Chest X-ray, PA view. Patient: 62 years old, sex M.
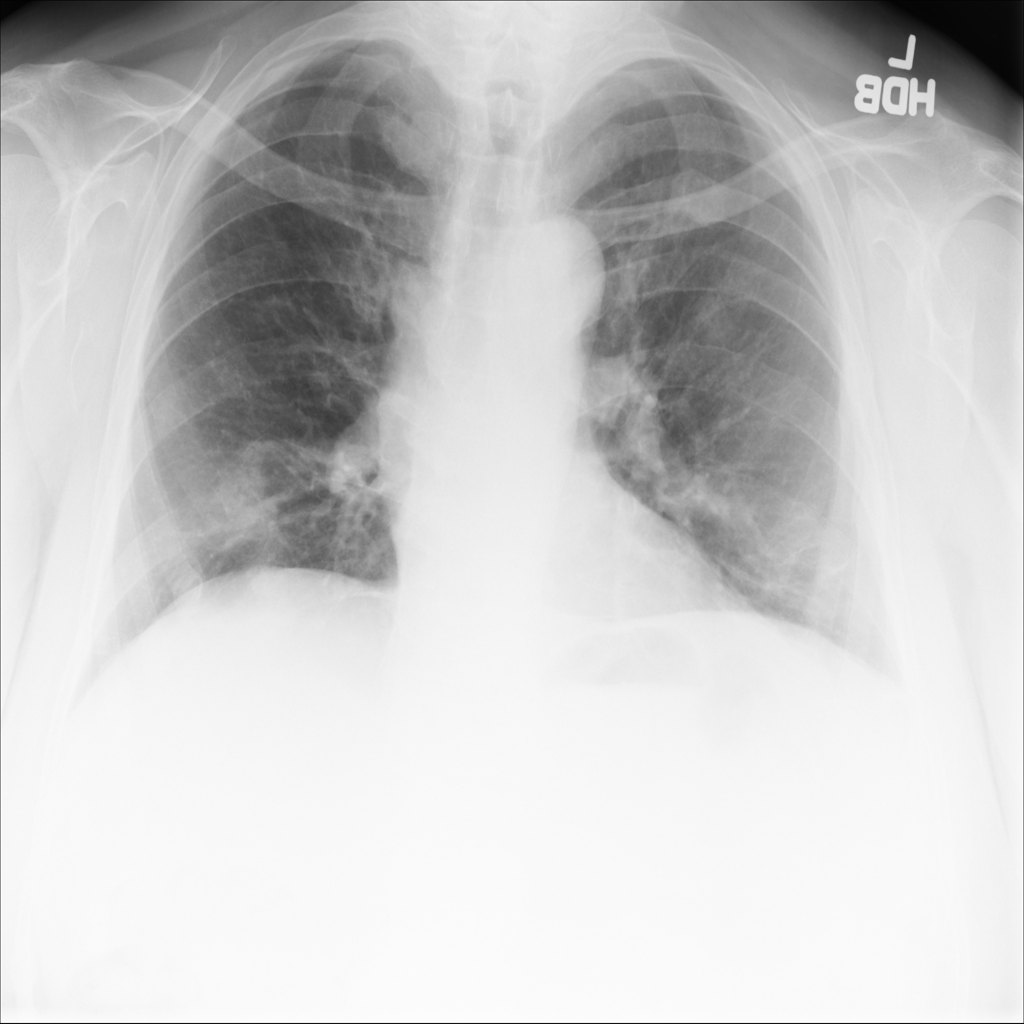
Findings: Atelectasis